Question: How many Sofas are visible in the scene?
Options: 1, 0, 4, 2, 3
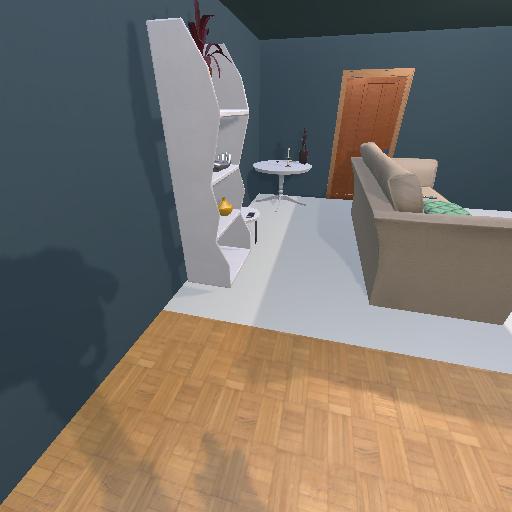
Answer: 1